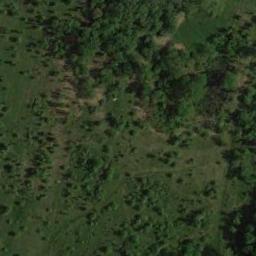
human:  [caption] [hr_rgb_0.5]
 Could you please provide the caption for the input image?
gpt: Many trees are on the meadow .

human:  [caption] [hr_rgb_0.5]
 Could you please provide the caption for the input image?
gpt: There are some trees on the meadow .

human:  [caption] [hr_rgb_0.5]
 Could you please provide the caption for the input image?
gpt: This meadow has dense grasses and lots of trees .

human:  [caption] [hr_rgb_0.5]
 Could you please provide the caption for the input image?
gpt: The entire image is dominated by grass .

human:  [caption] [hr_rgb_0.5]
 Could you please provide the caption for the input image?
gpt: There are many green trees on the meadow .